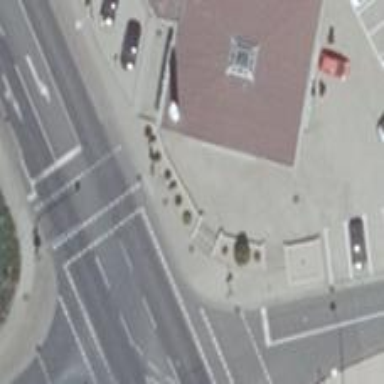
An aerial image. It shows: Traffic signal crossing.